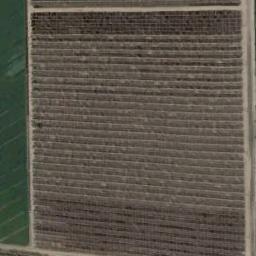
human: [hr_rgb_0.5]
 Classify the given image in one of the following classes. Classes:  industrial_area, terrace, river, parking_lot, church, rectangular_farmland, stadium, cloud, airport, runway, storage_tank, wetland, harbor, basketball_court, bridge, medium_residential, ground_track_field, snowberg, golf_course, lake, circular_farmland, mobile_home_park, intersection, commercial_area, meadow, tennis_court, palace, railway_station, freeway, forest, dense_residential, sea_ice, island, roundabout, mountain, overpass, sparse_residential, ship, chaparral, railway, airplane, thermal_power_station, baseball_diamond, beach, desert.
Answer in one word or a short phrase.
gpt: rectangular_farmland